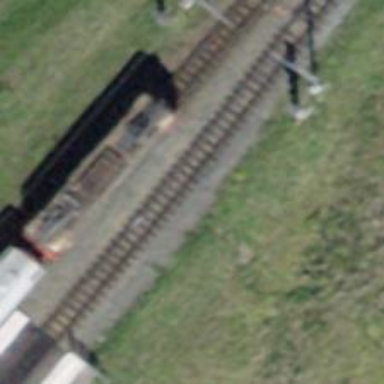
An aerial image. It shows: Narrow-gauge railway siding with electrified contact lines.